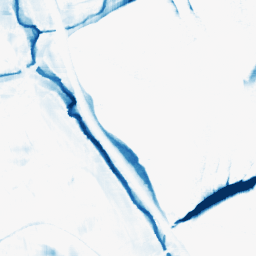
Category: morphological
Decomposition family: morphological_square
Decomposition parameters: operation: closing
size: 20
Upsampling method: quartic
Upsampling parameters: scale: 2
Upsampling scale: 2